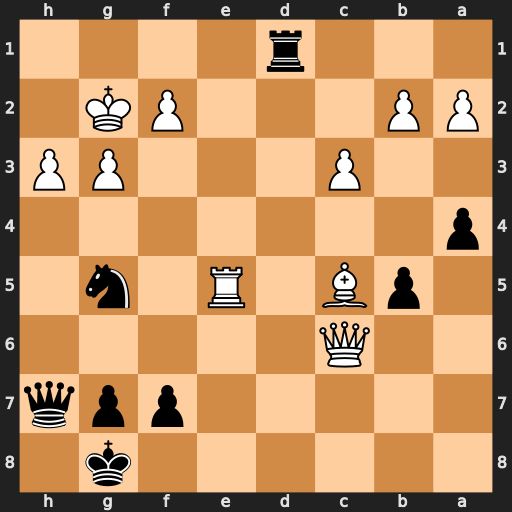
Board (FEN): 6k1/5ppq/2Q5/1pB1R1n1/p7/2P3PP/PP3PK1/3r4
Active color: b
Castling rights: -
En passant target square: -
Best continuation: Qxh3#